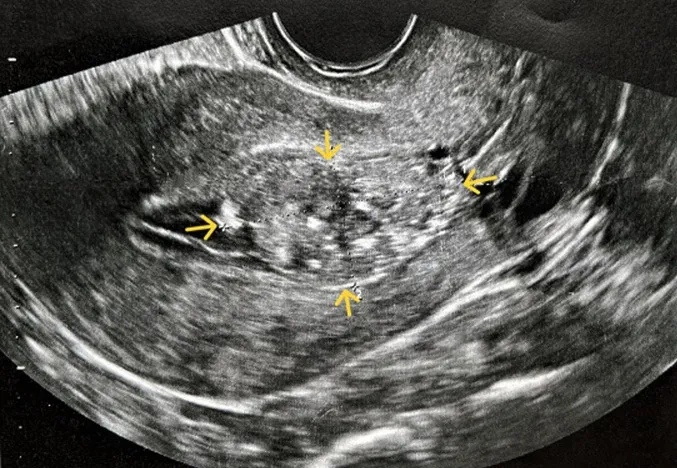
transvaginal ultrasound imaging of an atypical polypoid adenomyoma of the uterus; a solid, round-shaped, well-defined mass (yellow arrows) within the endometrial cavity is easily visualized.
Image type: radiology (ultrasound)